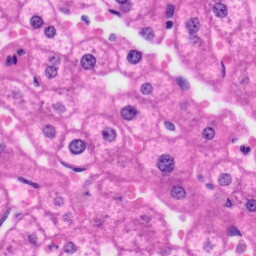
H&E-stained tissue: Liver